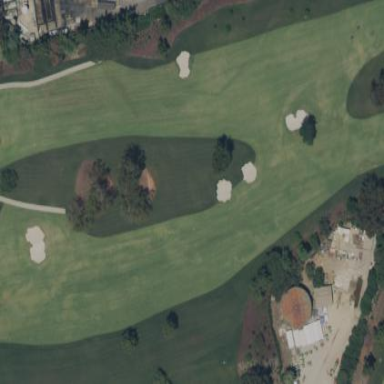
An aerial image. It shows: Golf rough area.